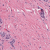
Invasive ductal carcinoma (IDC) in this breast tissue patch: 1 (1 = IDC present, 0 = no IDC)